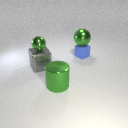
small blue rubber cube below large green metal sphere